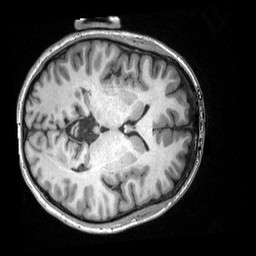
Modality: T1w
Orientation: axial
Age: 22
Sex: female